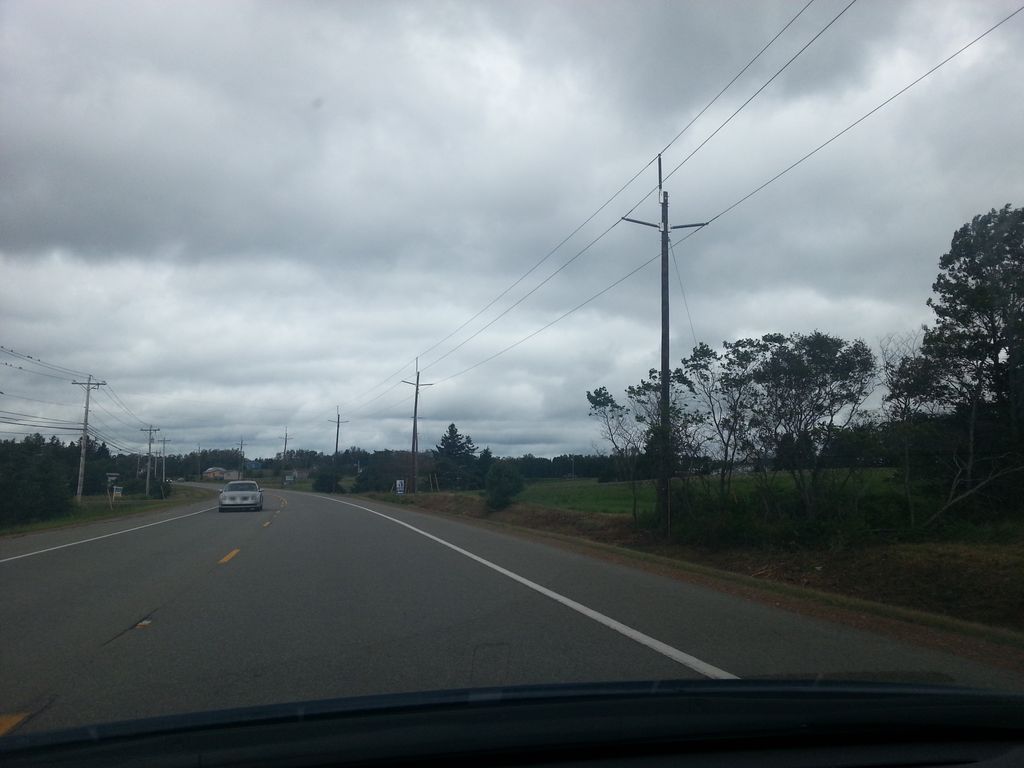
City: charlottetown